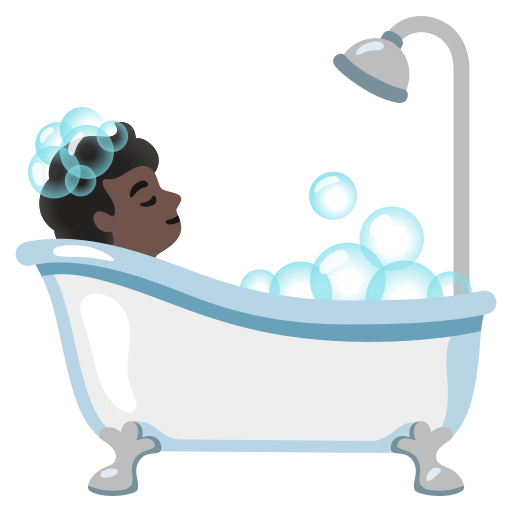
Emoji: 🛀🏿